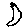
Label: moon